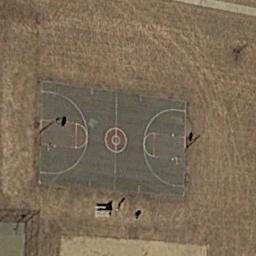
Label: basketball_court